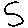
Label: cat